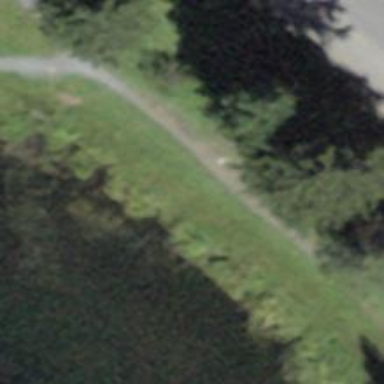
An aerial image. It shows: Bench.